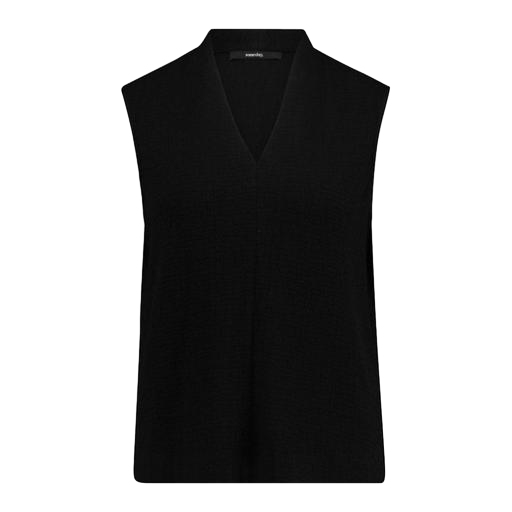
black v-neck top only macy, black pleat front v-neck shell, black petite v neck rib vest, white background